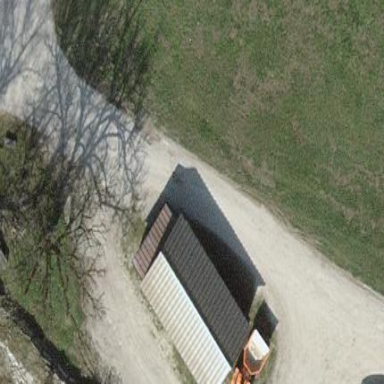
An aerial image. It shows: Shed.